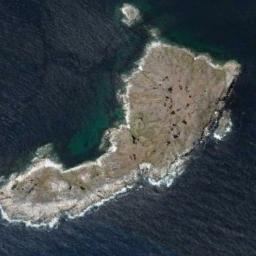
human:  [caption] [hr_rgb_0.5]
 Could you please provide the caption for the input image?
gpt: The land on the island is uneven .

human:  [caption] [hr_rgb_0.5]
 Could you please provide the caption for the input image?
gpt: The island without vegetation is surrounded by deep blue waters .

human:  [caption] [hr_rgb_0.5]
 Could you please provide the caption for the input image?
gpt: Different islands have different sizes of vegetation .

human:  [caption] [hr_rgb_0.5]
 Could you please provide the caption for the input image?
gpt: The irregularly shaped yellow-brown island is surrounded by blue sea water with a white sand beach outside the island .

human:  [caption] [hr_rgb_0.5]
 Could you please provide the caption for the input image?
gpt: The brown island with bare land is on a blue sea .